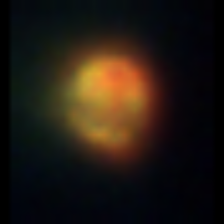
Taxon: NanoPlankton
Group: Other